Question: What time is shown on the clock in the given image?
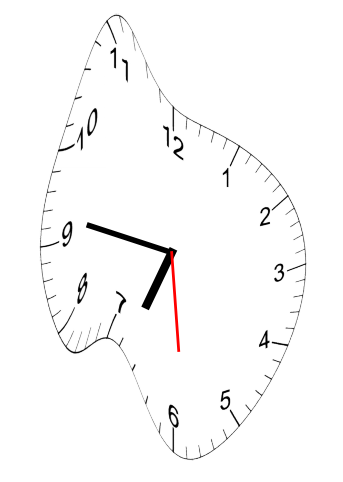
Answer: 06:46:29